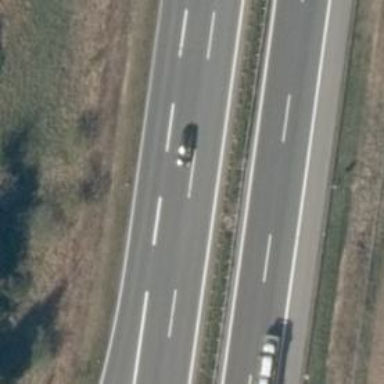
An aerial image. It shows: Motorway junction.